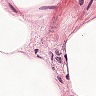
Metastatic tissue present: no